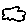
Label: cloud